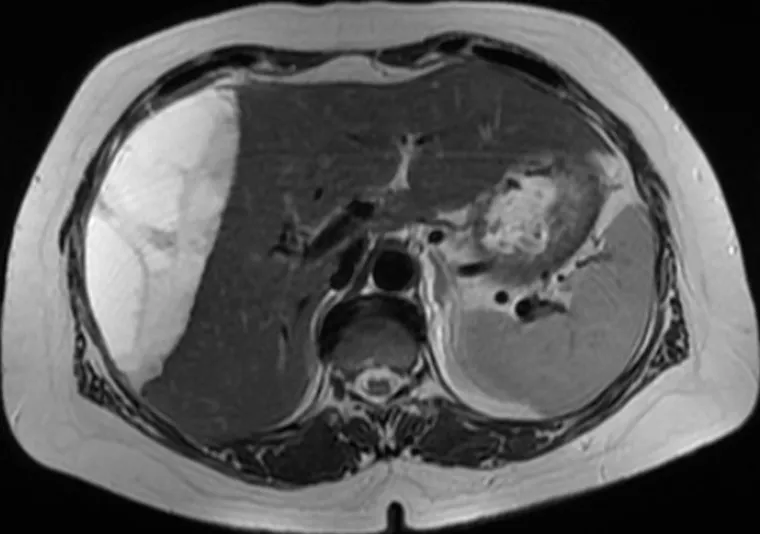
MRI showing giant sub-capsular hematoma of the liver without any traumatic or hepatic tumour pathology.
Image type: radiology (mri)